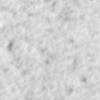
Label: no_change